Interaction volume radius: 10 \u00c5
Interaction volume height: 20 \u00c5
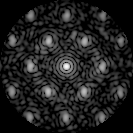
Disorder parameter: 0.4521